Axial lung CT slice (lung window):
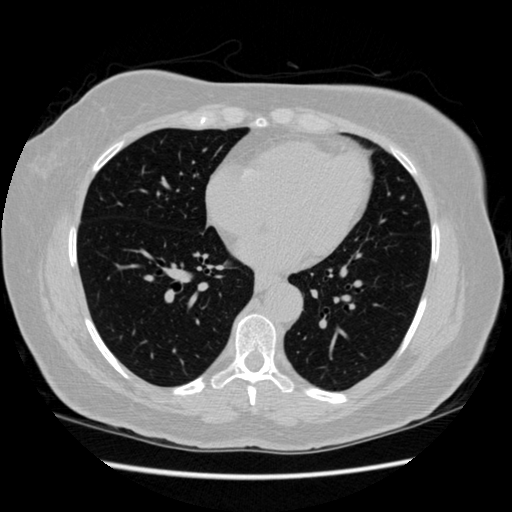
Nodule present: no